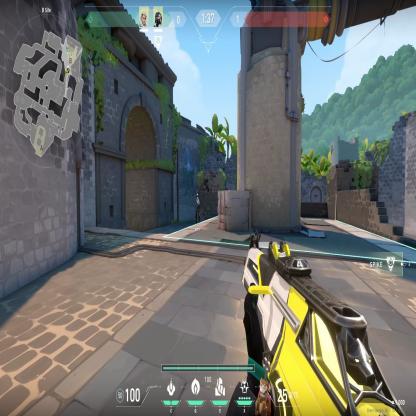
Label: teammate